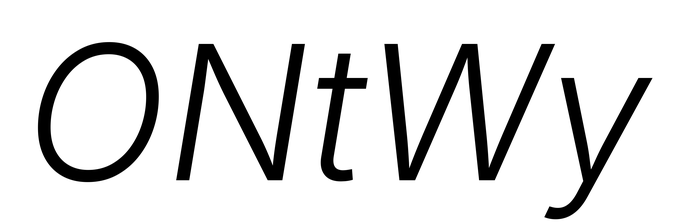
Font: Inter-Italic_Light_Italic